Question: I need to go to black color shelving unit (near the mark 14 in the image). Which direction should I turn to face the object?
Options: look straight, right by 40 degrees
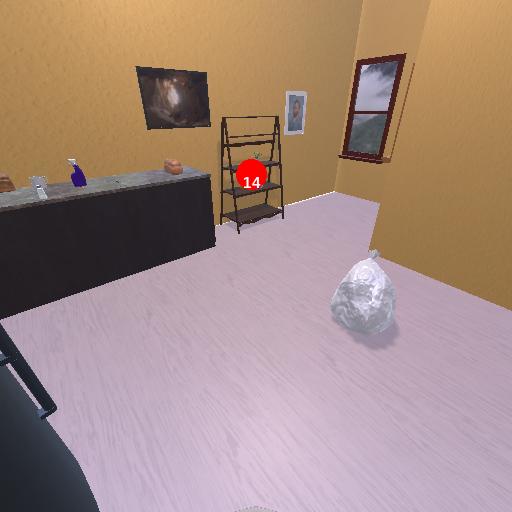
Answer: look straight